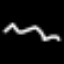
Label: squiggle